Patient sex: M
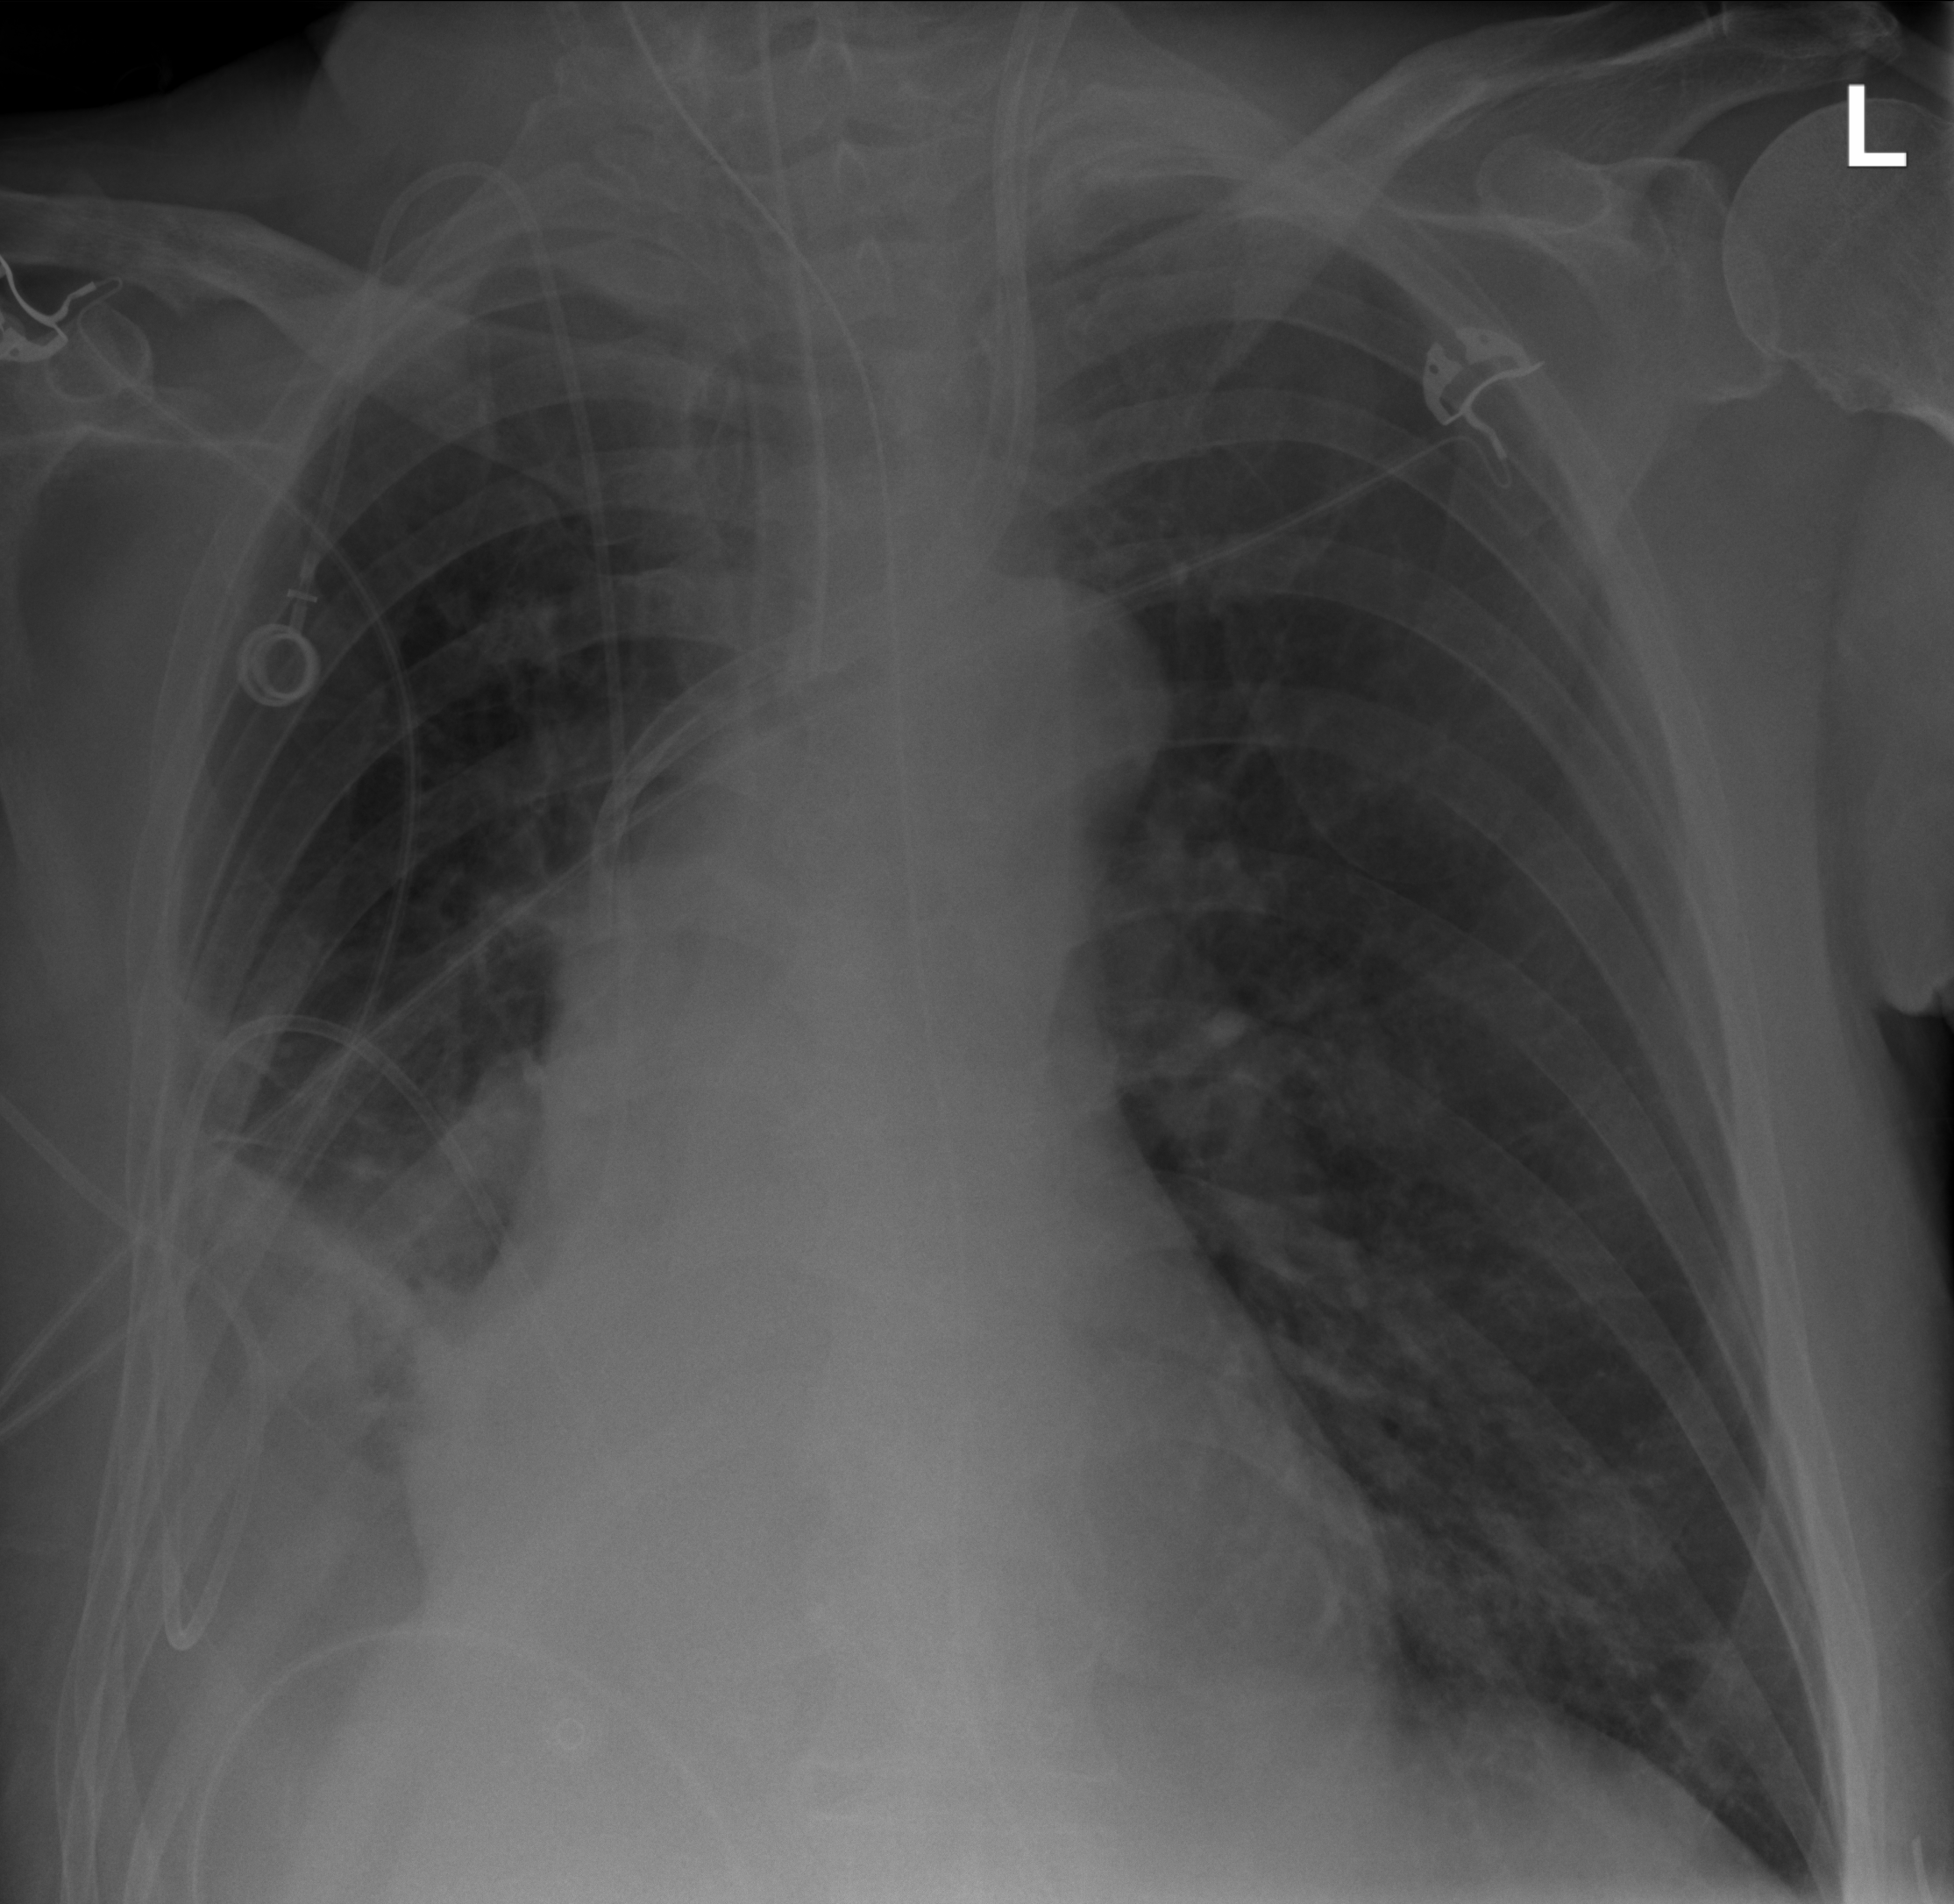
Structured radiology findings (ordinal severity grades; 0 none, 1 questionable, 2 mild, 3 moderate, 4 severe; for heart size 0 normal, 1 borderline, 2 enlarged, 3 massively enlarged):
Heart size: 1
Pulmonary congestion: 0
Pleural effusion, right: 3
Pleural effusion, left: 0
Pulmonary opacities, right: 1
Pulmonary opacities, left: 0
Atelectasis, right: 3
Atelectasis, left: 2